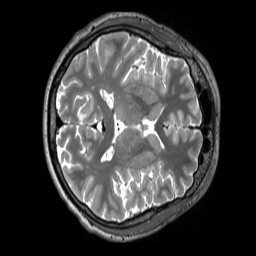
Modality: T2w
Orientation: axial
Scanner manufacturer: siemens
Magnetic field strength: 3 T
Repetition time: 3.2 s
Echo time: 0.406 s